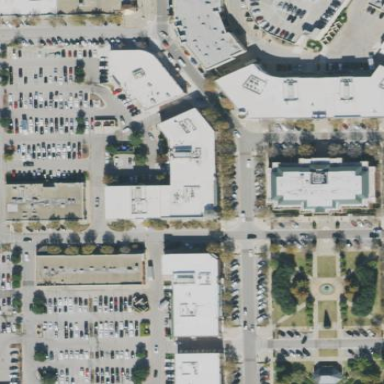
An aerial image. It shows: Retail building.